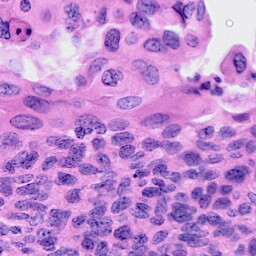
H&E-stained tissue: Cervix